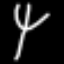
Label: fork